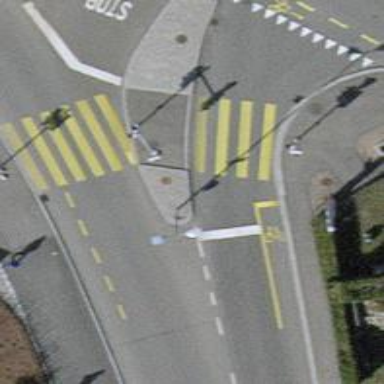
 there are traffic signals and zebra crossing."